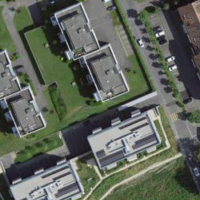
EUNIS habitat code: 55
Species observed at this site:
Fumaria officinalis